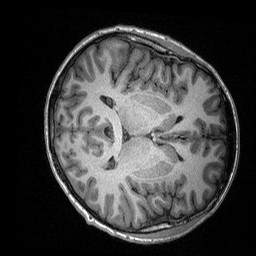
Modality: T1w
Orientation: axial
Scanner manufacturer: siemens
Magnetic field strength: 3 T
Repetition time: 2.3 s
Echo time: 0.00226 s